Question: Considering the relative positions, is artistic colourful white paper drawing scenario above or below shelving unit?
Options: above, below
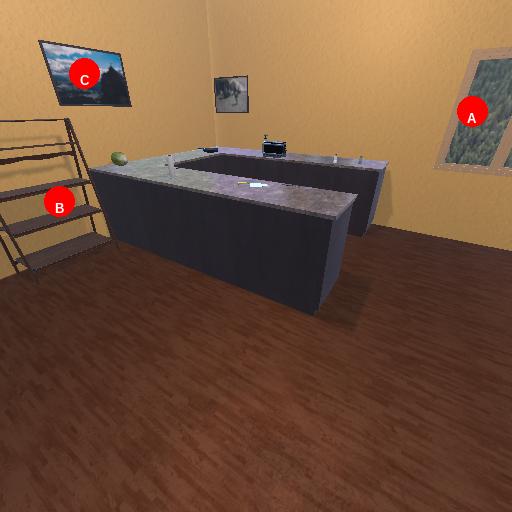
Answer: above